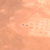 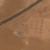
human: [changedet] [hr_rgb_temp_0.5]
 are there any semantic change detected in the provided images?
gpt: A big street was realized.